Question: Following image shows how I want legend items in a d3 graph to be like. All items should be aligned with one line for all items.

How do I achieve the above using d3.js?
I tried multiple times not solve this problem. I can not put put all items in a single line.
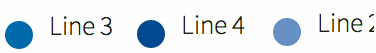
Answer: Here you <URL>.
Just changed the 'x' and 'y' attributes of the legend and it did the work.
'''
var legend = svg.append("g")
.attr("class", "legend")
.attr("x", w)
.attr("height", 50)
.attr("width", 300)
.attr("transform", "translate(" + (w - 200) + ", -50)");
'''
Removed 'y' and used the 'transform' and placed the legend on top right corner.
'''
legend.selectAll('g').data(dataset)
.enter()
.append('g')
.each(function(d, i) {
var g = d3.select(this);
g.append("rect")
.attr("x", i * 60)
.attr("y", 65)
.attr("width", 10)
.attr("height", 10)
.style("fill", color_hash[String(i)][1]);
'''
Here I changed the 'x' and 'y' attribute values to get the desired out.
'''
g.append("text")
.attr("x", i * 60 + 15)
.attr("y", 73)
.attr("height",30)
.attr("width",100)
.style("fill", color_hash[String(i)][1])
.text(color_hash[String(i)][0]);
'''
And finally amended the text with same logic to stay inline with the legend icons.
Hope this helps you.